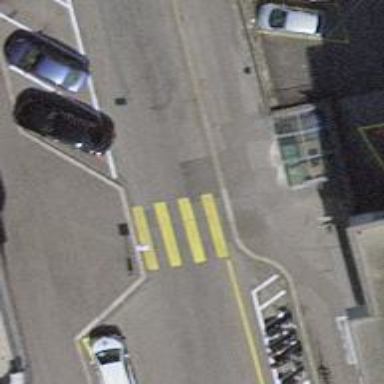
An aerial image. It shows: Marked zebra crossing on the road.